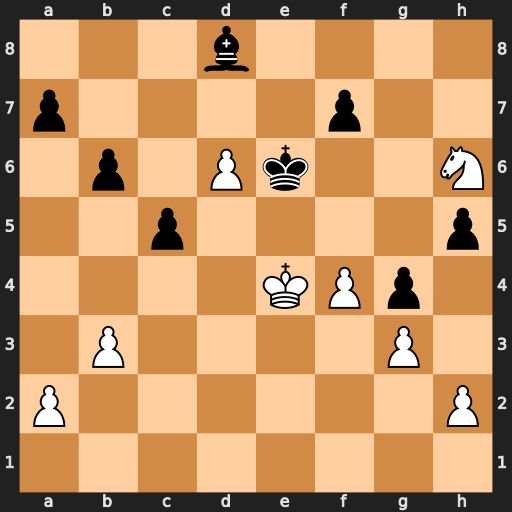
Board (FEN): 3b4/p4p2/1p1Pk2N/2p4p/4KPp1/1P4P1/P6P/8
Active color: w
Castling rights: -
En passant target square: -
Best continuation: f5+ Kf6 Ng8+ Kg7 Ne7